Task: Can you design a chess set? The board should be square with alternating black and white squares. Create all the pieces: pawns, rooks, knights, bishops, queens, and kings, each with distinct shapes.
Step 5125:
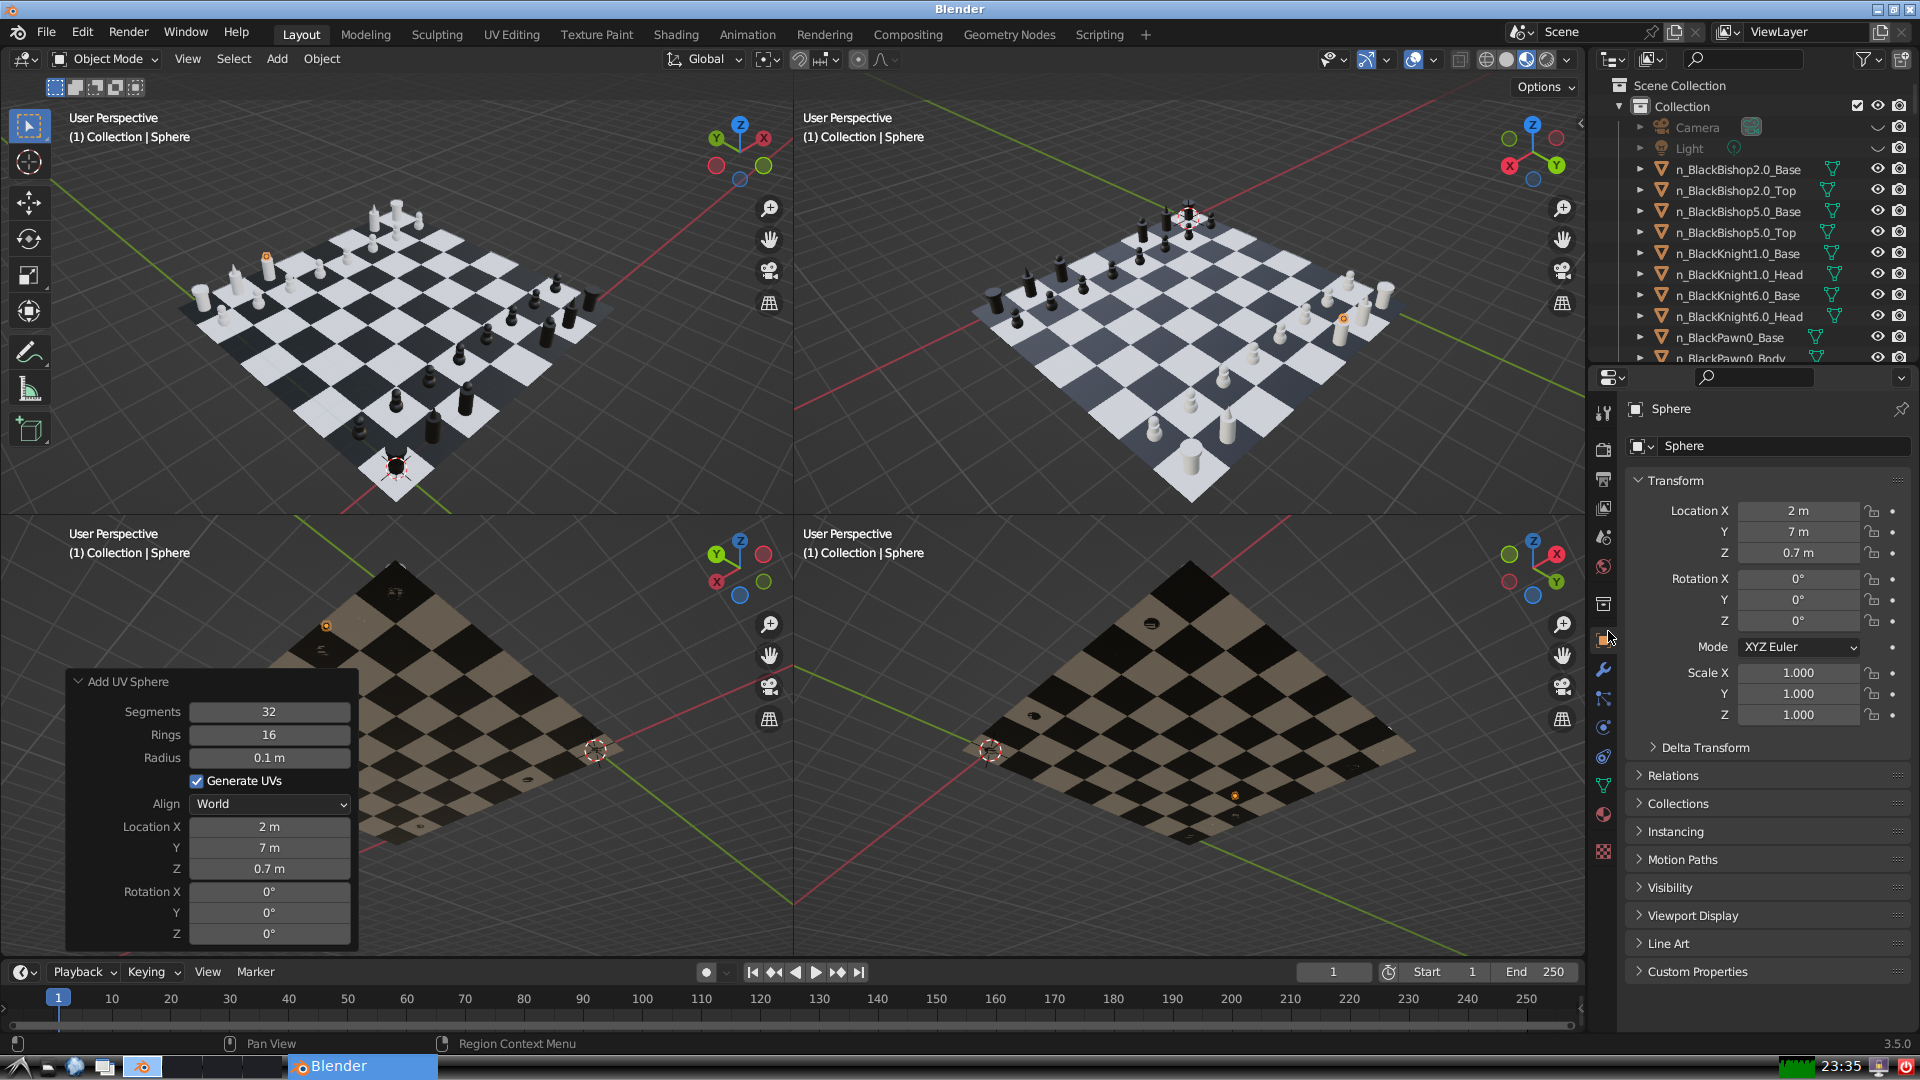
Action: {"mouse_move": [1732, 445]}